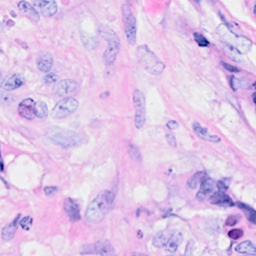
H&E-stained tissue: Breast